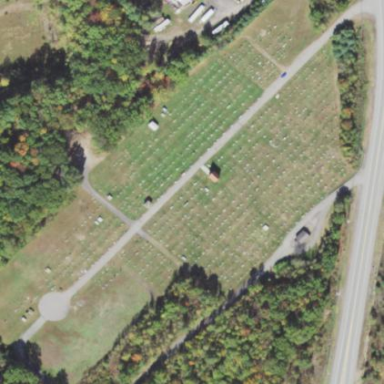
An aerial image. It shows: Cemetery.